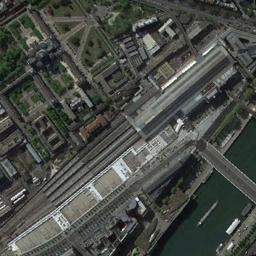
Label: railway_station